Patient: sex F, age 65
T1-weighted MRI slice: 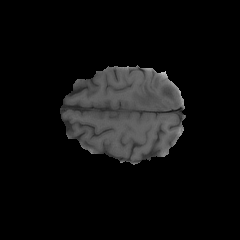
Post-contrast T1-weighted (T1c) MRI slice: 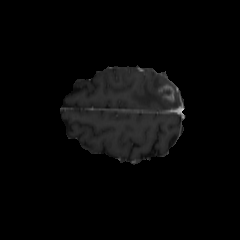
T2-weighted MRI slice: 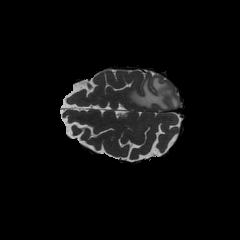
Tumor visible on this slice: yes
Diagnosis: Glioblastoma, IDH-wildtype
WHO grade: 4